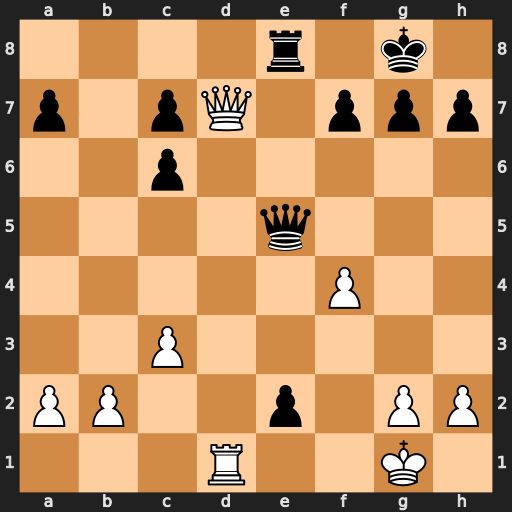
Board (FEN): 4r1k1/p1pQ1ppp/2p5/4q3/5P2/2P5/PP2p1PP/3R2K1
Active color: w
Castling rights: -
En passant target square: -
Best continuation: fxe5 exd1=Q+ Qxd1